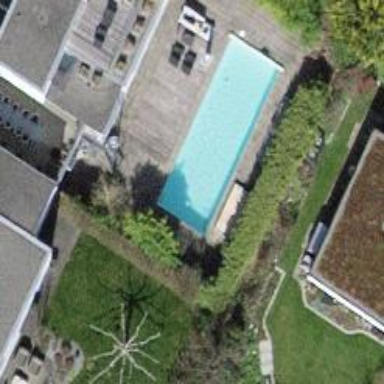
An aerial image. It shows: Swimming pool located in leisure land.